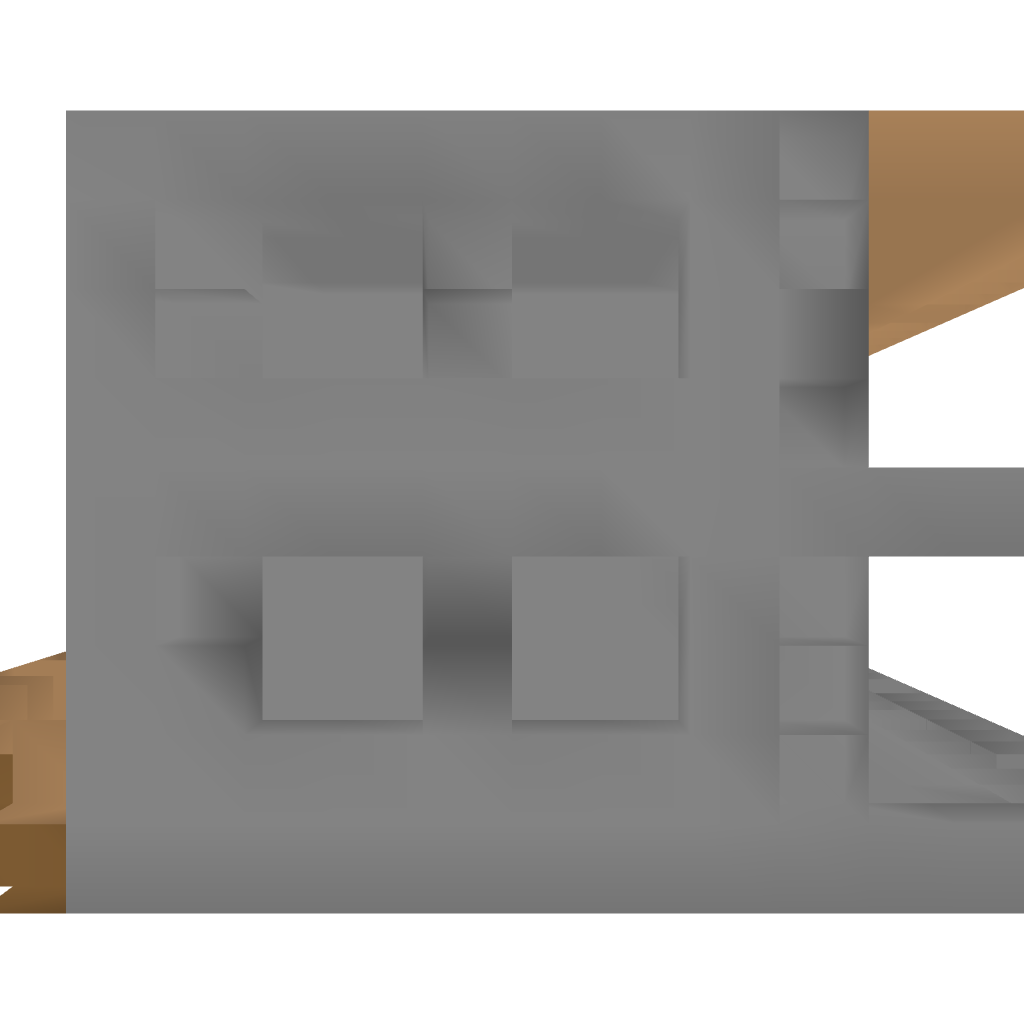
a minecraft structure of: g_motel1 bad low quality